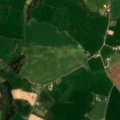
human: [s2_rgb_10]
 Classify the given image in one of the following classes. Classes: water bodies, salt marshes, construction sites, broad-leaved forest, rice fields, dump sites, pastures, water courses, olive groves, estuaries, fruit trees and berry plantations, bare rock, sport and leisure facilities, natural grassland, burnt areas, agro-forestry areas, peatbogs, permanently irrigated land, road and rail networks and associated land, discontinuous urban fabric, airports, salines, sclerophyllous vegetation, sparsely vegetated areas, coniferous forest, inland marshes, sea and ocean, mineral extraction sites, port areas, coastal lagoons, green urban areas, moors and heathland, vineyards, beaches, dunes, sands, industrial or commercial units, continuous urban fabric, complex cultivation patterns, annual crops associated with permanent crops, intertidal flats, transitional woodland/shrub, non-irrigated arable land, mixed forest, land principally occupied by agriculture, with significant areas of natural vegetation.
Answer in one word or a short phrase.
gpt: non-irrigated arable land, pastures